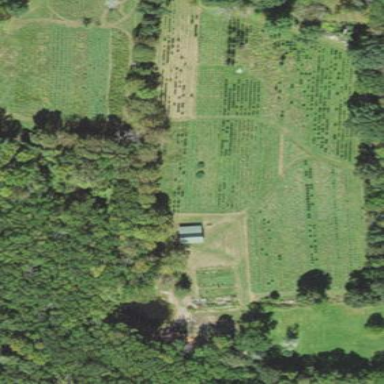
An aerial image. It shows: Farmyard with Christmas trees as the main crop.